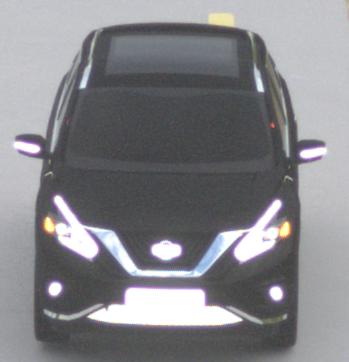
Make: Nissan
Model: Murano
Detailed model: Gen. 3 Z52
Model produced from: 2015
Doors: 5
Color: black
Road condition: dry road
Daytime: midday
Contrast: low contrast